Field crop: maize
Growth stage: 2
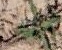
Species: atriplex